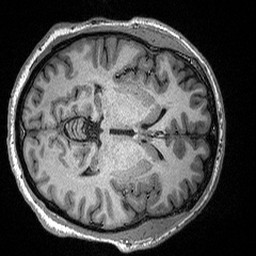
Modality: T1w
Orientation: axial
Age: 42
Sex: male
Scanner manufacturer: siemens
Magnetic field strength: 3 T
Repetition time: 2.3 s
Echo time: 0.00298 s